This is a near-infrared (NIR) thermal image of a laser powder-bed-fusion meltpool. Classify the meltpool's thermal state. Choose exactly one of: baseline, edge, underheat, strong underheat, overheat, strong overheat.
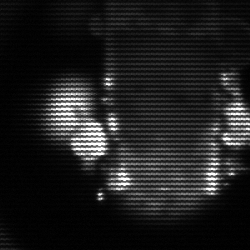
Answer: strong underheat